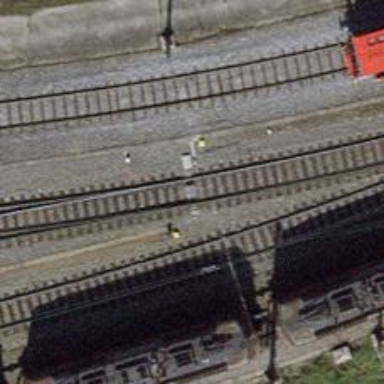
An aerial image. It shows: Railway track with electrified contact lines. This is siding track.